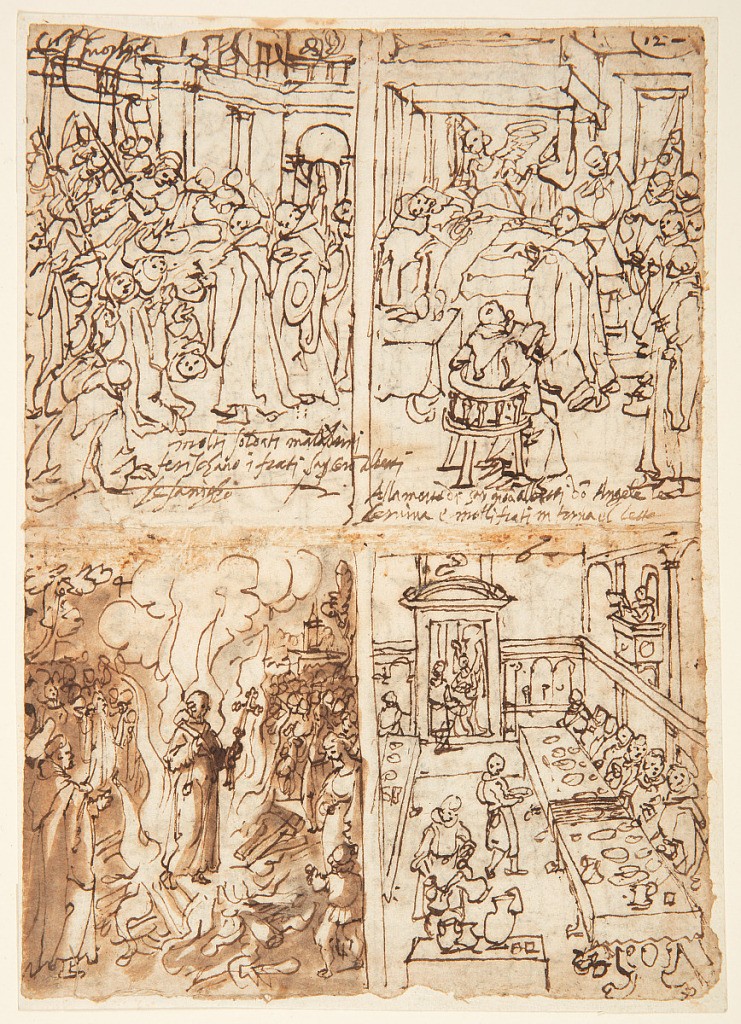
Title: Scenes from Life of San Giovanni Gualberto
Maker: Jan van der Straet, called Stradanus, Flemish, 1523–1605
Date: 1590s
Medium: Recto: pen and brown ink, brush and brown wash over black chalk on laid paper Verso: pen and brown ink, brush and brown and black washes over black chalk on laid paper
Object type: Drawing
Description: Description: Recto, above left: The Slaughter and Miraculous Healing of the Monks of

San Salvi. At left, assassins loyal to the Bishop of Florence strike down monks. At right, St. Giovanni Gualberto heals them.

Recto, below left: The Trial by Fire of Pietro Aldobrandini at Settimo. At

the request of St. Giovanni Gualberto, Pietro Aldobrandini, at center, walks barefoot across a blazing pyre. He is unscathed, proving his righteousness, resolving a dispute with the Bishop of Florence.

Recto, above right: An Angel Visits St. Giovanni Gualberto on his

deathbed. In the saint's bedroom, monks gather around the dying man. The angel appears in the background beyond.

Recto, below right: The Miraculous Meal at Vallombrosa. Monks sit at

tables in a refectory, refusing to eat the meat they are being served. In the background an angel appears, bringing bread wrapped in cloth for the monks to eat instead.

Verso, above left: The Destruction of the Monastery of San Pietro at

Moscheta. In the foreground at right, St. Giovanni Gualberto stands with fellow monks on the banks of a swollen stream. At his command, the stream floods and destroys excessively rich monastic buildings.

Verso, below left: The Miraculous Storm at Moscheta. The saint appears at

the entrance to the monastery, at the top of flight of stairs. Below appears a carriage surrounded by attendants who run and cover their heads to protect themselves from a sudden downpour. The rain, indicated by vigorous vertical lines, helpfully prevents the weak St. Giovanni Gualberto from traveling.

Verso, above right: A Miraculous Distribution of Grain at Vallombrosa. At

the entrance to the monastery, St. Giovanni Gualberto watches in the foreground as his monks distribute a miraculously inexhaustible supply of grain to the poor, who are suffering from famine. They exit left.

Verso, below right: St. Giovanni Gualberto Visits a Sick Woman. People gather around her bed.